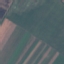
Land use / land cover class: AnnualCrop